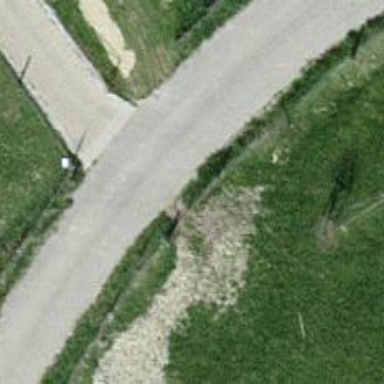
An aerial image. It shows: Unclassified road.